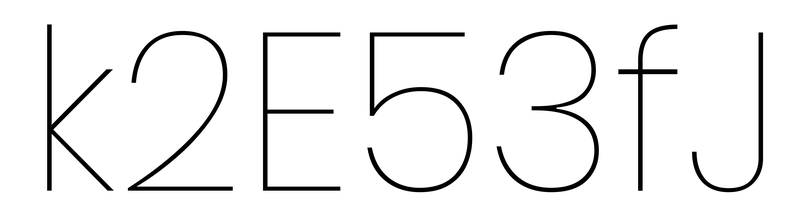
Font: Poppins-Thin